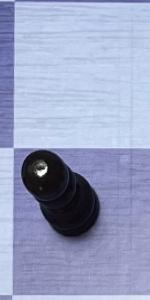
Label: Pawn_Black